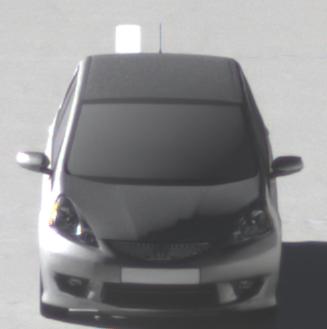
Make: Honda
Model: Jazz 1.2
Detailed model: Jazz (III) (11/08 - 04/11)
Model produced from: 2008/11
Model produced until: 2010/10
Doors: 5
Color: gray
Road condition: wet road
Daytime: morning or afternoon
Contrast: high contrast